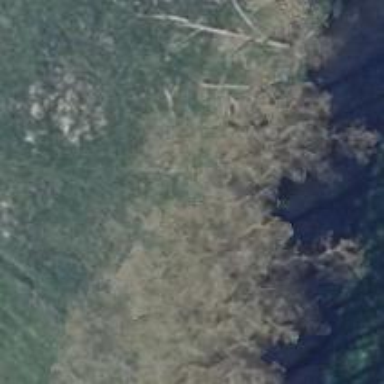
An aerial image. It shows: Row of trees in natural setting.